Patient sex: M
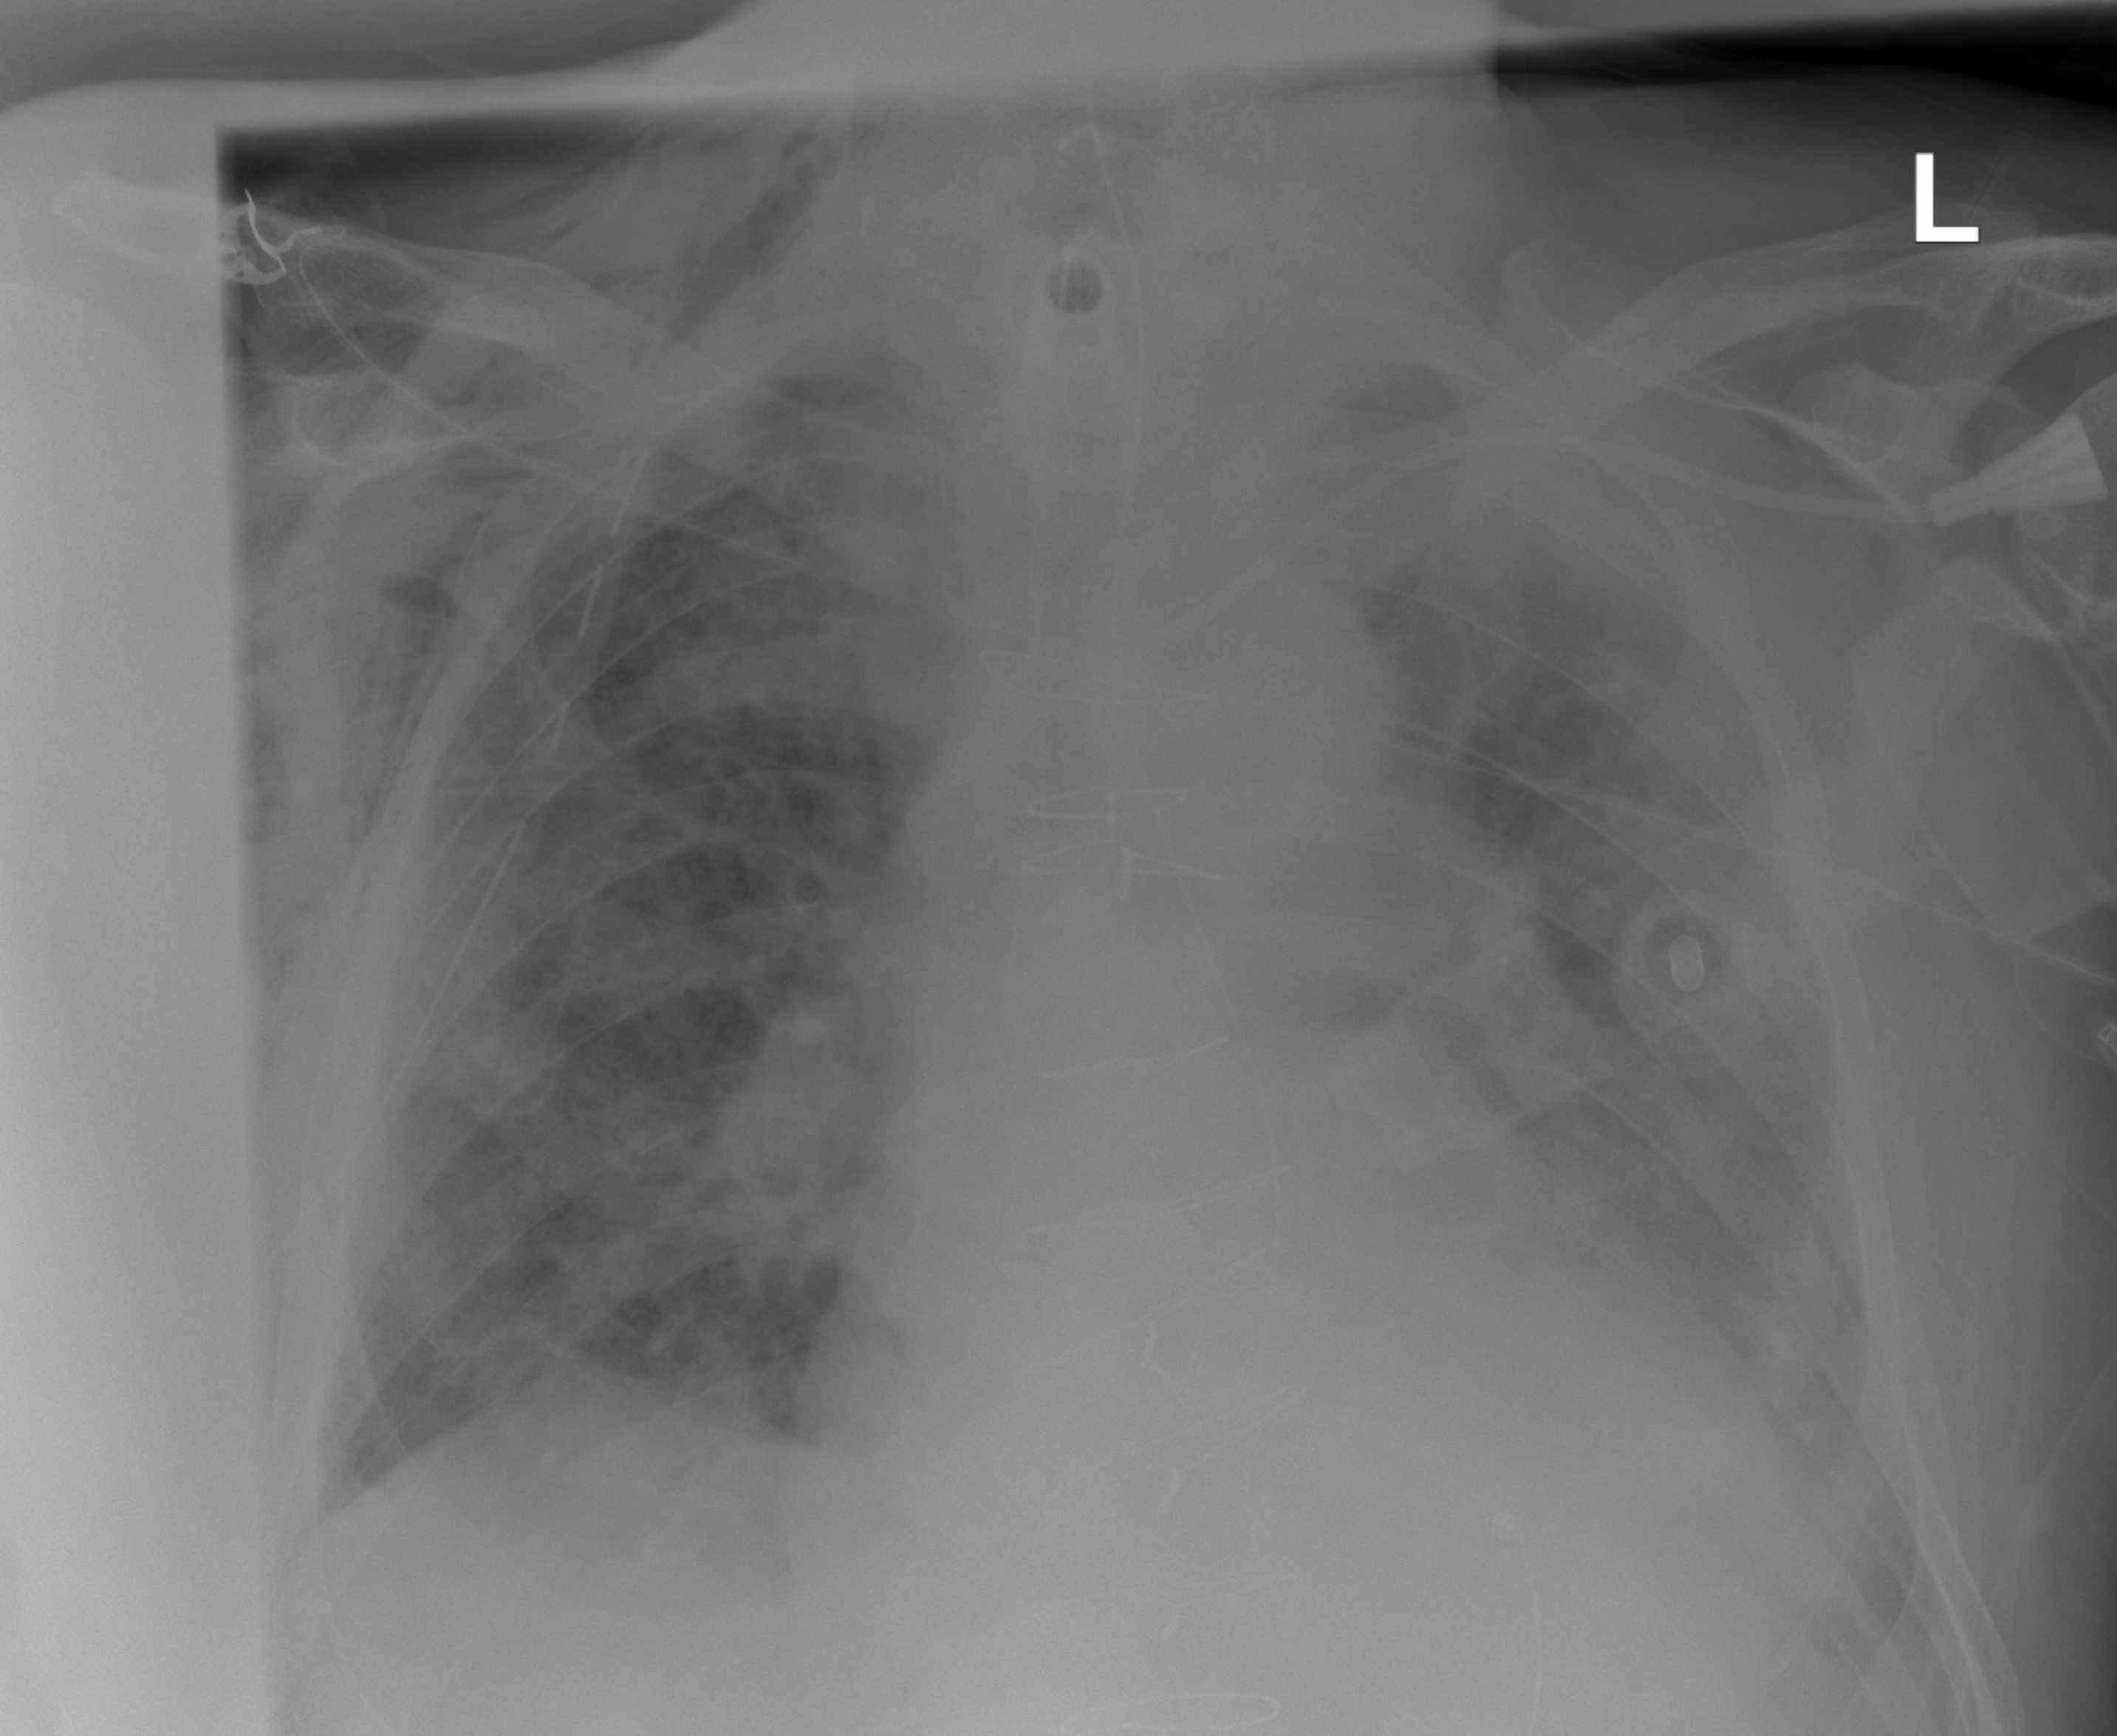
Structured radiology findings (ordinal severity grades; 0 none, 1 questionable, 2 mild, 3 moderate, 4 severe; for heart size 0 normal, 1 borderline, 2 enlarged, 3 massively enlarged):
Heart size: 2
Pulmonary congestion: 2
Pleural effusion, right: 0
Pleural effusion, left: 2
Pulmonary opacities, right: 2
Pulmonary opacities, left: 2
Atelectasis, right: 2
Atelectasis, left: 2